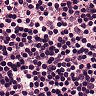
Metastatic tissue present: no